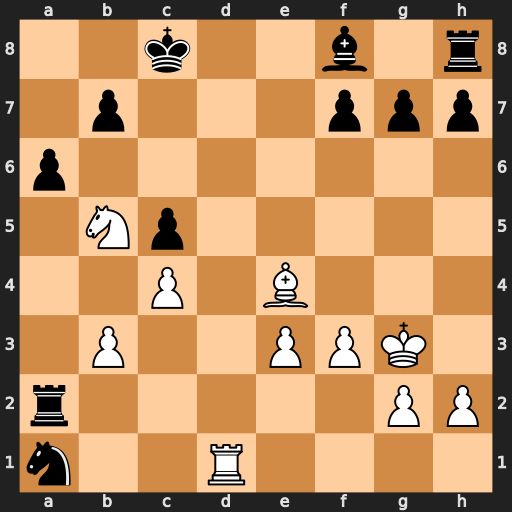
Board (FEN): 2k2b1r/1p3ppp/p7/1Np5/2P1B3/1P2PPK1/r5PP/n2R4
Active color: w
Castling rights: -
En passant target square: -
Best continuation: Bf5+ Kb8 Rd8#